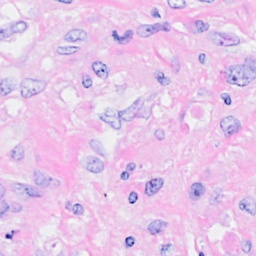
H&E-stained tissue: Breast